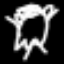
Label: angel